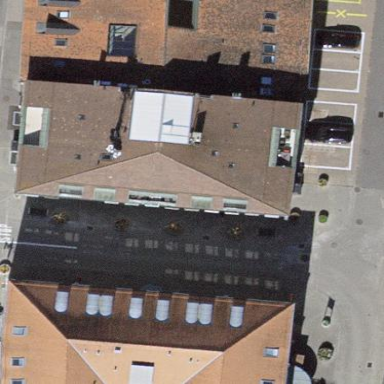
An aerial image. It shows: Office building.